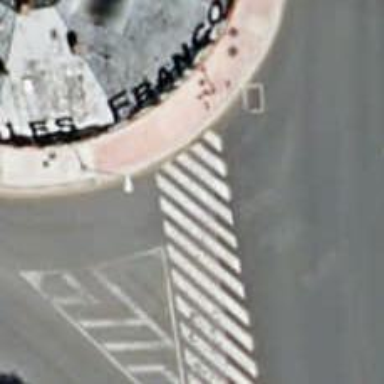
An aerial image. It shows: Crossing with traffic signals.